Question: TFS 2013 does not show burndown charts.
When trying to add report authors to database roles as per following link, it appears there are no roles in the SSMS Analysis Services Roles folder. <URL>
When (deviating from instructions - step 5 - 7) to add the missing role ("TfsWarehouseDataReader ") by right clicking the following error appears.

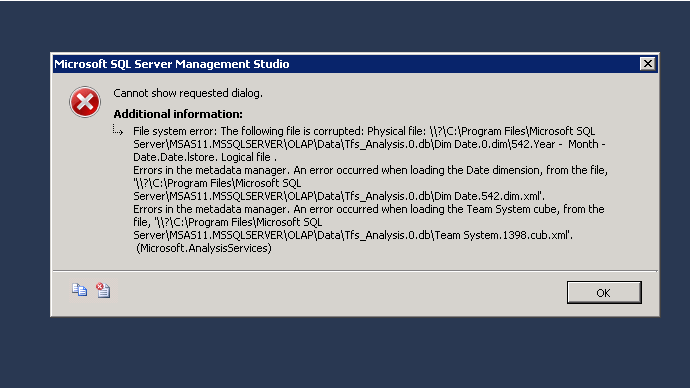
Answer: It looks like t you analysis services server is all chewed up. I would delete the tfs_Analysis cube and click rebuild in the TFS admiration console.
<URL>